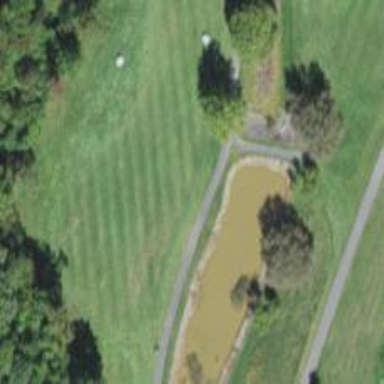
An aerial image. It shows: View of golf hole.